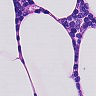
Metastatic tissue present: no